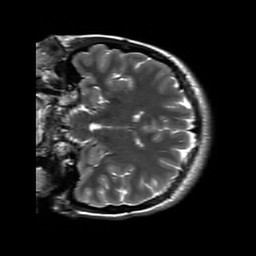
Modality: T2w
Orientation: coronal
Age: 23
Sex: female
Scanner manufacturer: siemens
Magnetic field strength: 3 T
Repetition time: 8.53 s
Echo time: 0.091 s